Question: i have a problem with jQuery. I have this:

And i want that when you click on the black part of the page, the black part and the image dissapear. Here is my code:
HTML
'''
<div id="fade-wrapper">
<div class="row-1-big"><img src="css/images/galeria/1.jpg"></div>
<div class="row-2-big"><img src="css/images/galeria/2.jpg"></div>
<div class="row-3-big"><img src="css/images/galeria/3.jpg"></div>
<div class="row-4-big"><img src="css/images/galeria/4.jpg"></div>
<div class="row-5-big"><img src="css/images/galeria/5.jpg"></div>
<div class="row-6-big"><img src="css/images/galeria/6.jpg"></div>
<div class="row-7-big"><img src="css/images/galeria/7.jpg"></div>
<div class="row-8-big"><img src="css/images/galeria/8.jpg"></div>
<div class="row-9-big"><img src="css/images/galeria/9.jpg"></div>
</div>
'''
JS
'''
var r1 = $('.row-1'); //this is for when you click the thumbnail
r1.click(function(){
$('#fade-wrapper').show(300);
$('.row-1-big').delay(400).show();
});
'''
the problem is that if I add this code:
'''
$('#fade-wrapper').click(function(){
$('this').hide();
});
'''
when i click the image (row-1-big) it hides all and I wan't that the content hide just when I click the black part. If you don't understand just tell me.
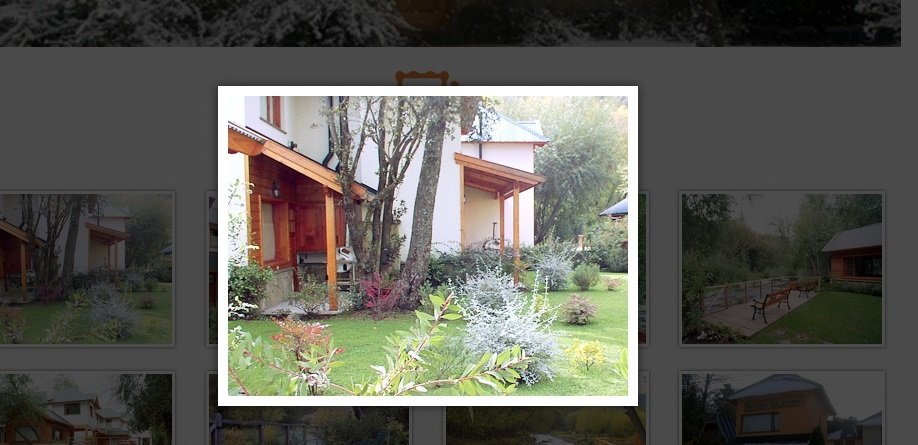
Answer: If you are looking to click outside the Div wrapper which is the black area then close the whole thing, here is how:
'''
//Click on html
$('html').click(function(){
//hide
$('#fade-wrapper').hide();
});
// prevent the fadeIn area to hide when clicked
$('#fade-wrapper').click(function(e){
e.stopPropagation();
})
'''